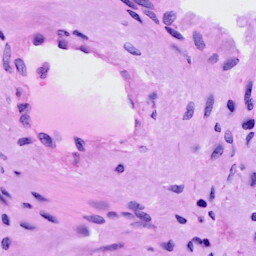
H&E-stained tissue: Cervix